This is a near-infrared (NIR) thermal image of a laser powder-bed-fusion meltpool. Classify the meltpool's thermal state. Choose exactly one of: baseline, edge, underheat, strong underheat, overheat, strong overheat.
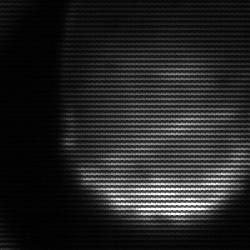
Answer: edge